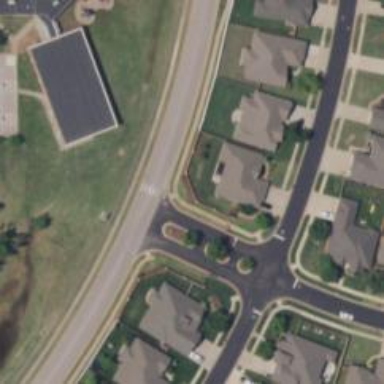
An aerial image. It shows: Residential road.